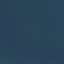
Land use / land cover: SeaLake